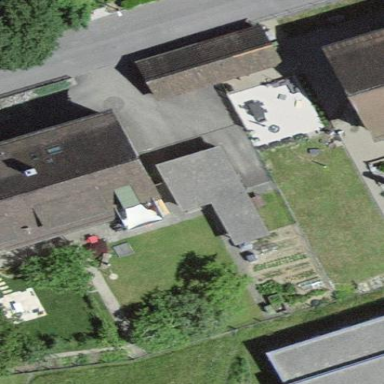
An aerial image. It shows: Flat-roofed garage.